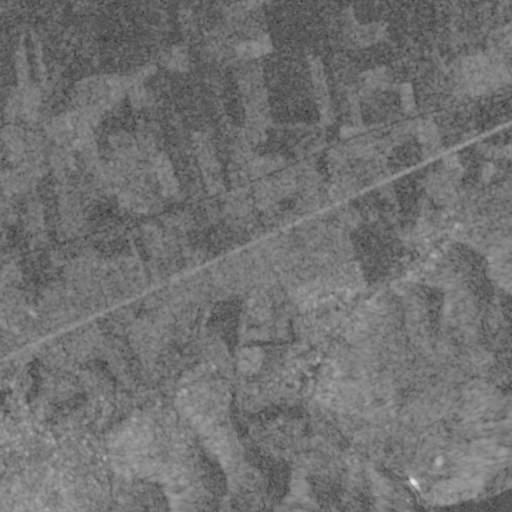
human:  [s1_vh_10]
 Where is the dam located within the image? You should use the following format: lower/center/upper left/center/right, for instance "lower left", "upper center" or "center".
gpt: The dam is located in the lower right of the image.
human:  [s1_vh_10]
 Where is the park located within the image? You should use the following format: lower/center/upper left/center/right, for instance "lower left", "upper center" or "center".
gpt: The park is located in the lower left of the image.
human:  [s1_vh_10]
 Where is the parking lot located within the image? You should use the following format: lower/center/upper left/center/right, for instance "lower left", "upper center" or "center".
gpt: The parking lot is located in the center left of the image.
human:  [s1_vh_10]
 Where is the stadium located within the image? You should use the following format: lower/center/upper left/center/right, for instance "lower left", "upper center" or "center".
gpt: The stadium is located in the lower left of the image.
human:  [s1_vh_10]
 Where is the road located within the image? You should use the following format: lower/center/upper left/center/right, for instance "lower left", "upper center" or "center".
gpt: There is no road in the image.

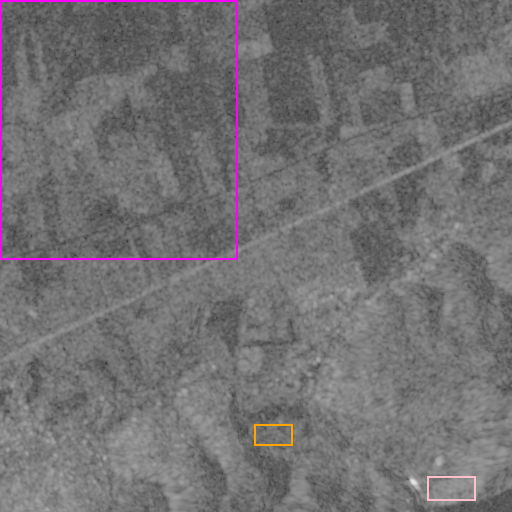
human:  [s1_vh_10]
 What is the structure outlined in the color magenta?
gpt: The structure outlined in magenta is a crop field.
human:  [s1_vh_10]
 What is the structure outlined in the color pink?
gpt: The structure outlined in pink is a dam.
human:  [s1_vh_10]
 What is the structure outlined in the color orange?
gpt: The structure outlined in orange is a park.
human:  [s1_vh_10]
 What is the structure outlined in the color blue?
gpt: There is no blue outline.